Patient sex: M
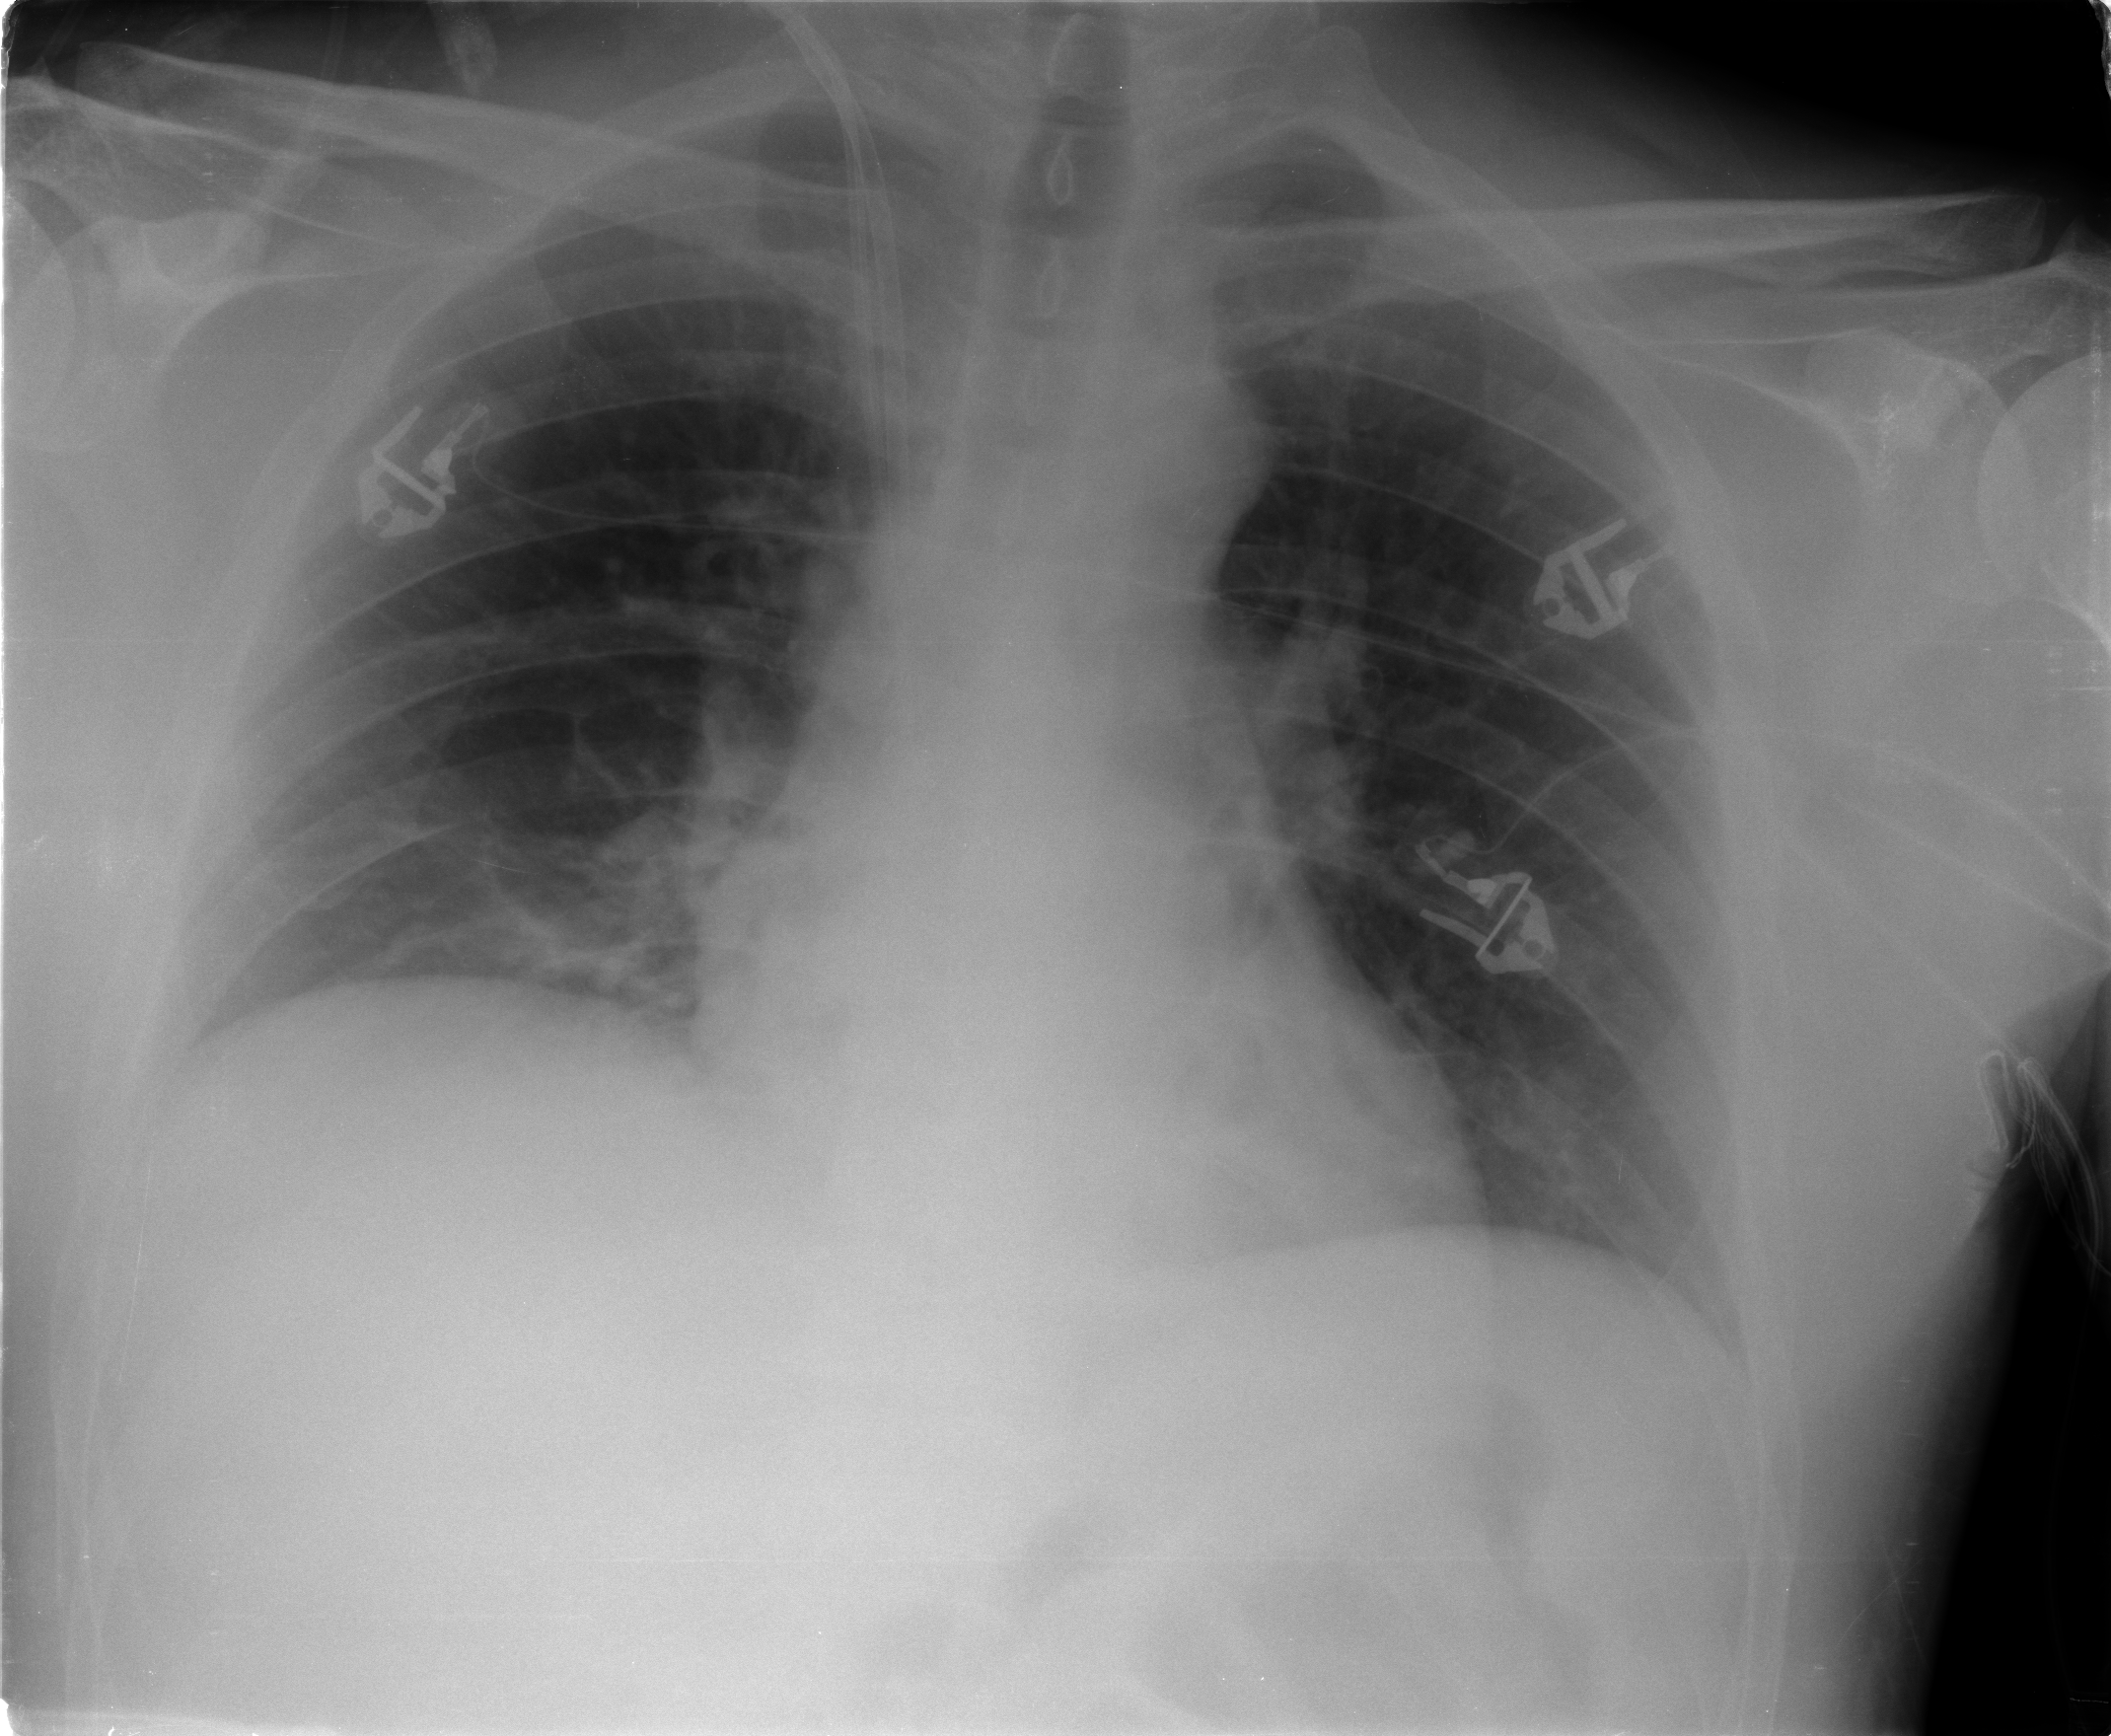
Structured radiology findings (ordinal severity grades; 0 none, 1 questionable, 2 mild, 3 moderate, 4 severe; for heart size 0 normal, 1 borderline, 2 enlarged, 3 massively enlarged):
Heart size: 0
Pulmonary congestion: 0
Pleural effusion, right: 0
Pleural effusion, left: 0
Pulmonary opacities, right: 0
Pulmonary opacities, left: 0
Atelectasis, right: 2
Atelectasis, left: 1